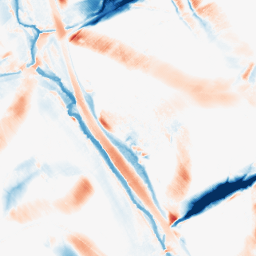
Category: morphological
Decomposition family: morphological_diamond
Decomposition parameters: operation: average
radius: 20
Upsampling method: sinc_hamming
Upsampling parameters: scale: 4
kernel_size: 8
Upsampling scale: 4